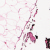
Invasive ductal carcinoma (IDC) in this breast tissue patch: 0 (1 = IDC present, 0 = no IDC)